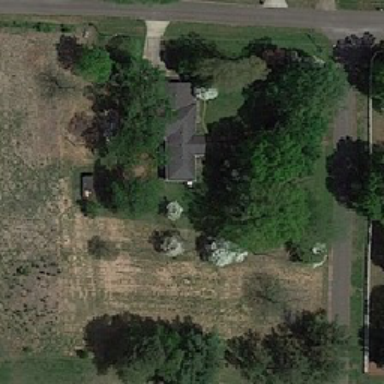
A building surrounded by some green trees is near the road .